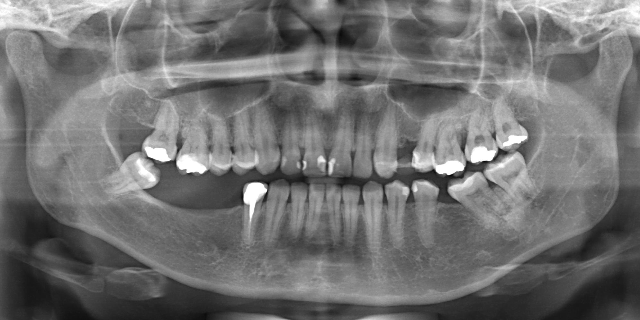
adult